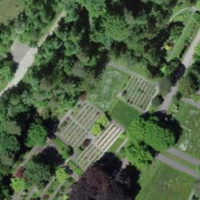
EUNIS habitat code: 53
Species observed at this site:
Asplenium ruta-muraria
Carpinus betulus
Asplenium trichomanes